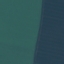
Label: AnnualCrop